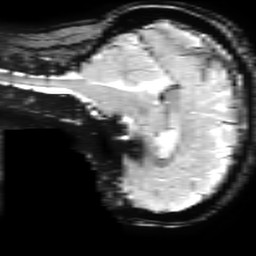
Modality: T2starw
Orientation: sagittal
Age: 27
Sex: female
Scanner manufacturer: ge
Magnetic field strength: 3 T
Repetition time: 0.65 s
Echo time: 0.02 s